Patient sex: F
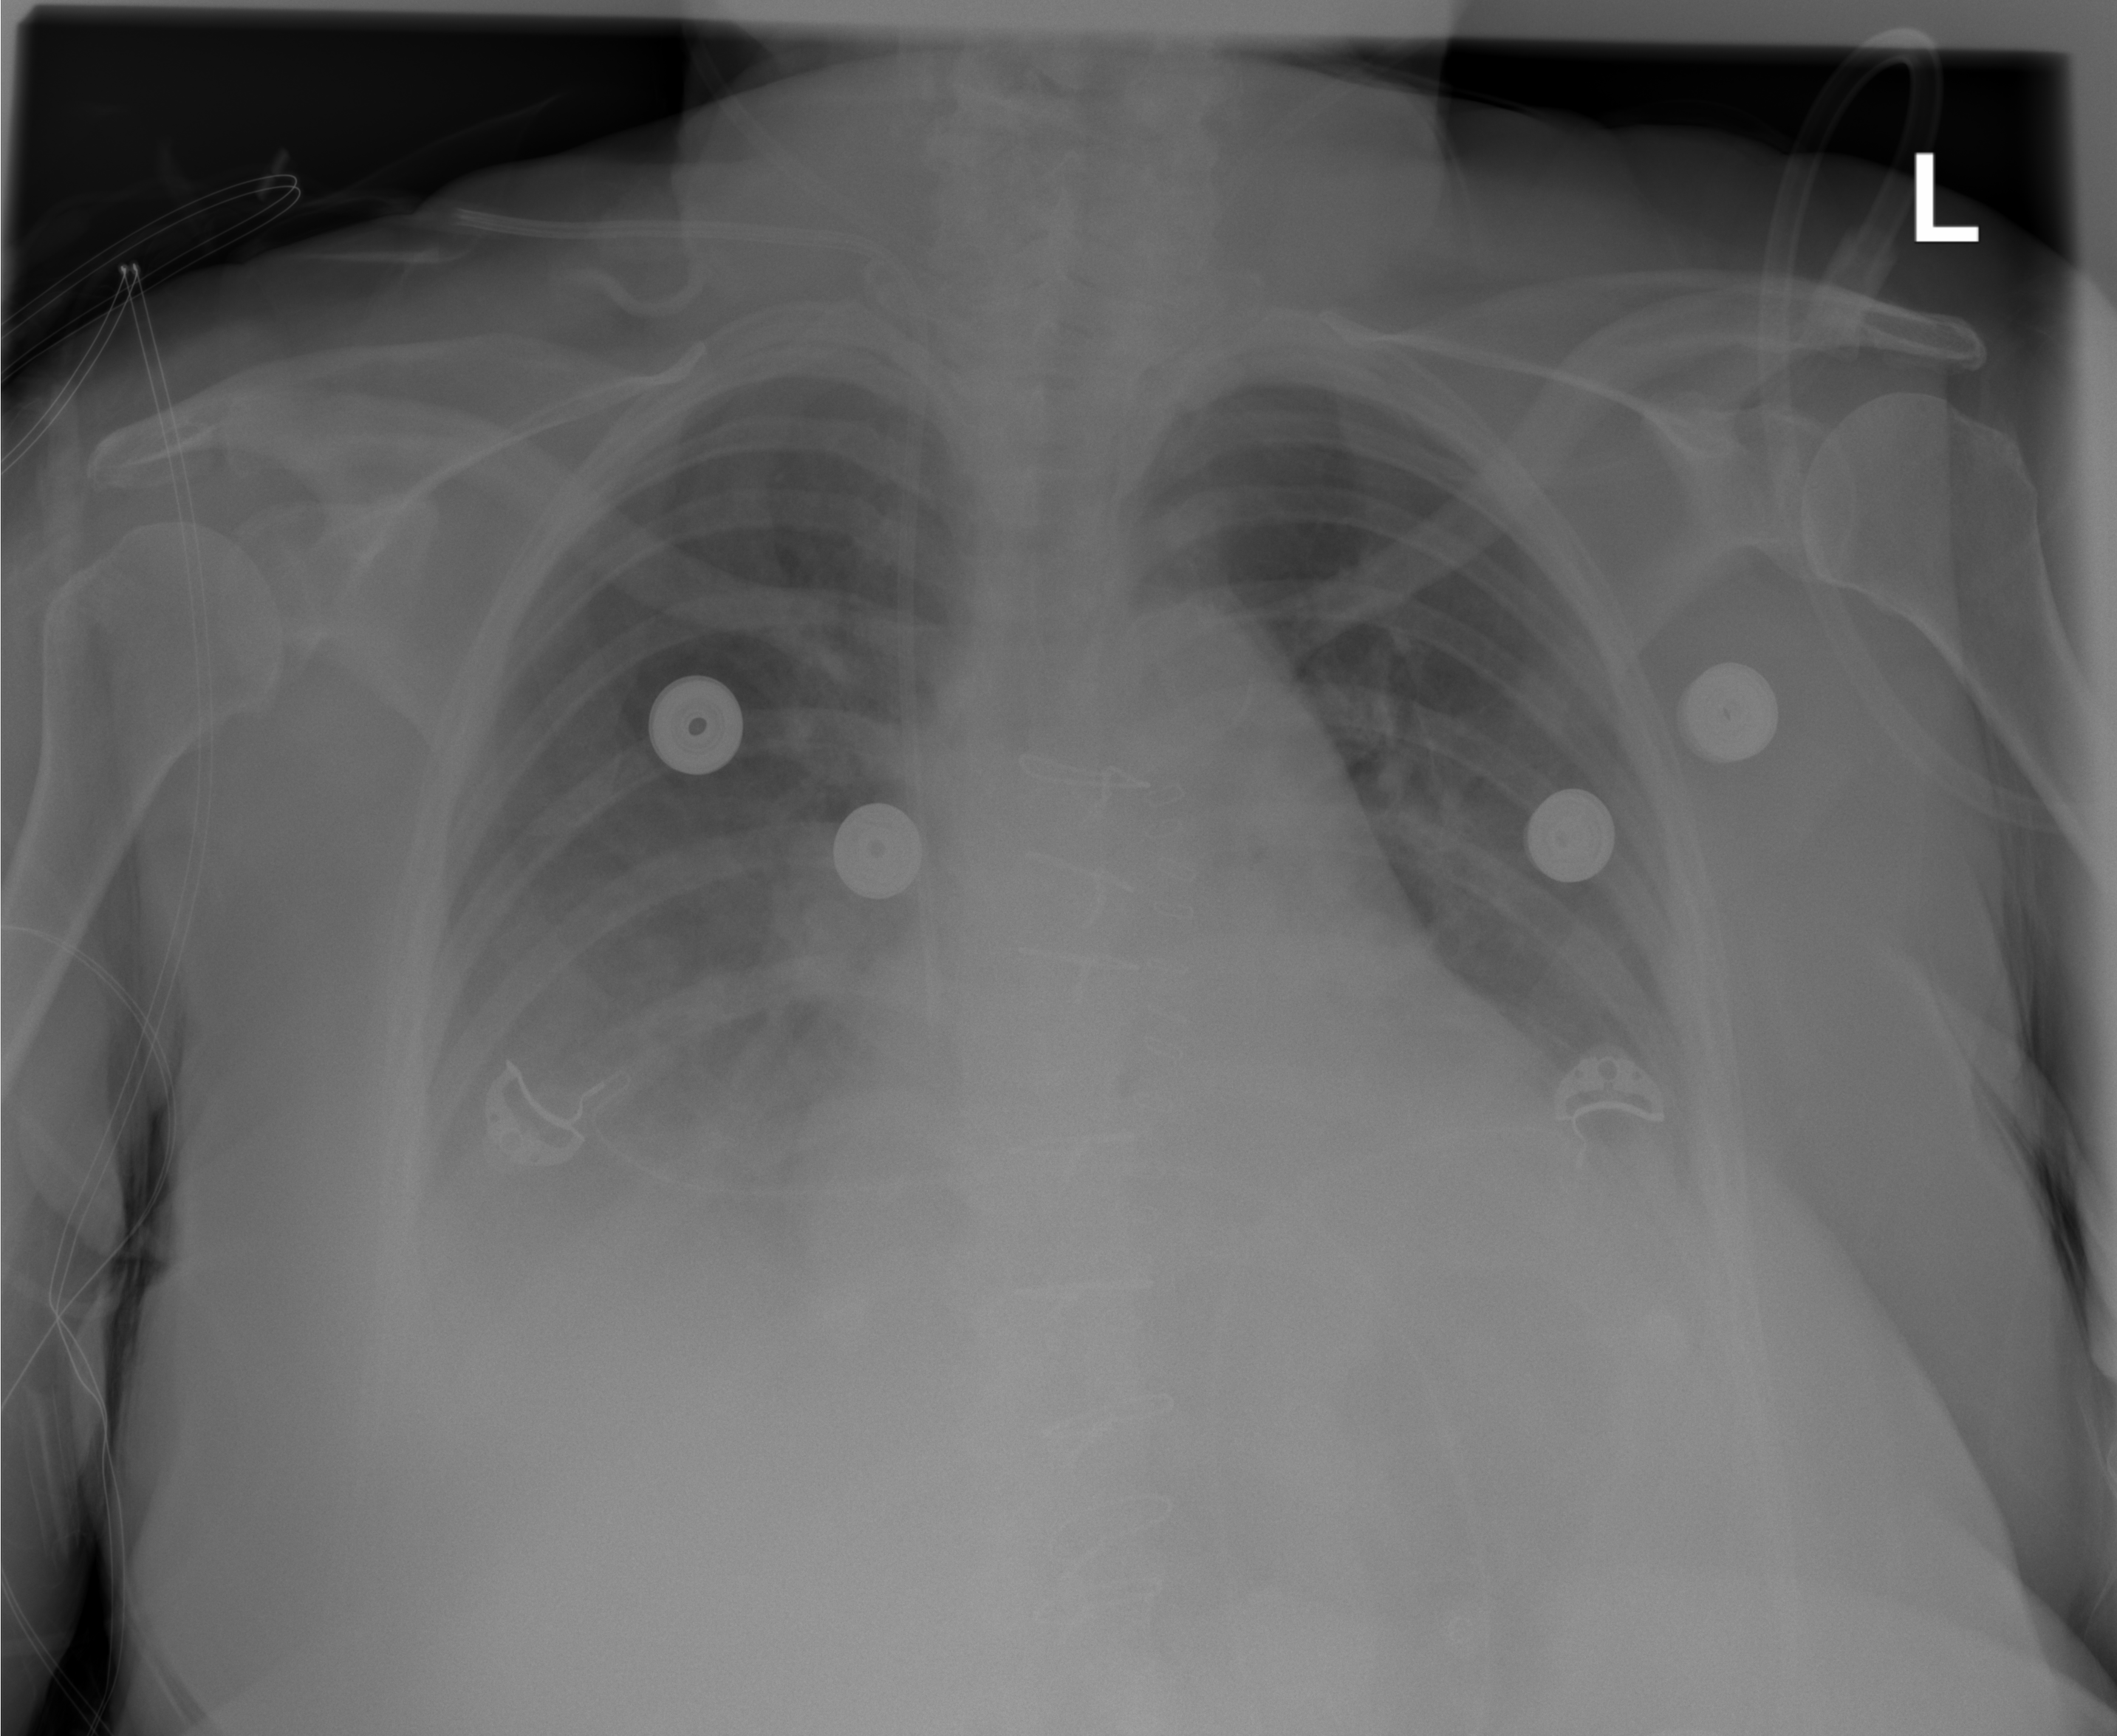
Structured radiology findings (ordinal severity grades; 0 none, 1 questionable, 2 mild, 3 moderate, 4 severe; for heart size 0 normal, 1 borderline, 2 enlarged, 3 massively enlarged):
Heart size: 2
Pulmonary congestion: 0
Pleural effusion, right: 2
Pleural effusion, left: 2
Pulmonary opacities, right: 2
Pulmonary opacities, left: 0
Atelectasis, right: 0
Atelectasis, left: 0